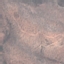
Land use / land cover class: HerbaceousVegetation